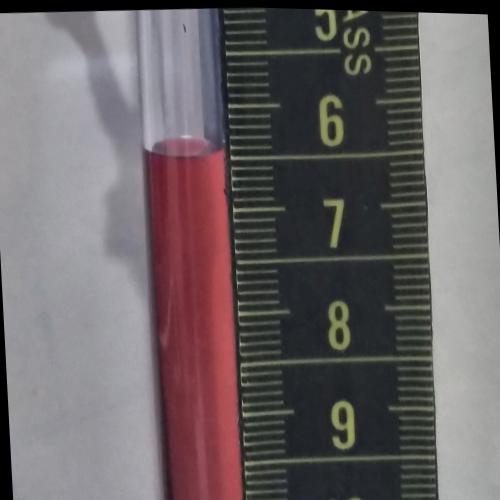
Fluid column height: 6.5 cm